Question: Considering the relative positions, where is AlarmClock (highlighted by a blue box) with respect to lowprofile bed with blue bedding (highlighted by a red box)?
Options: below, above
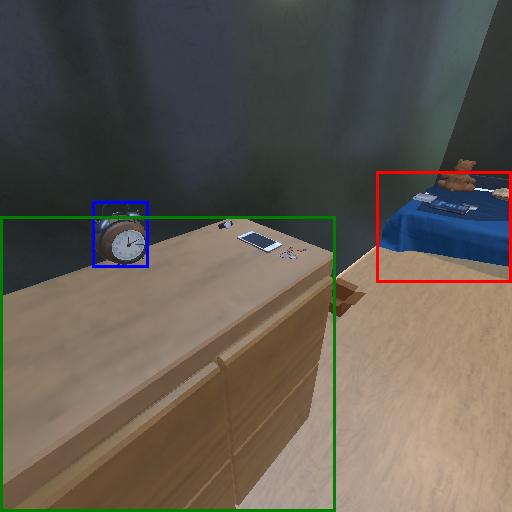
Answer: below